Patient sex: M
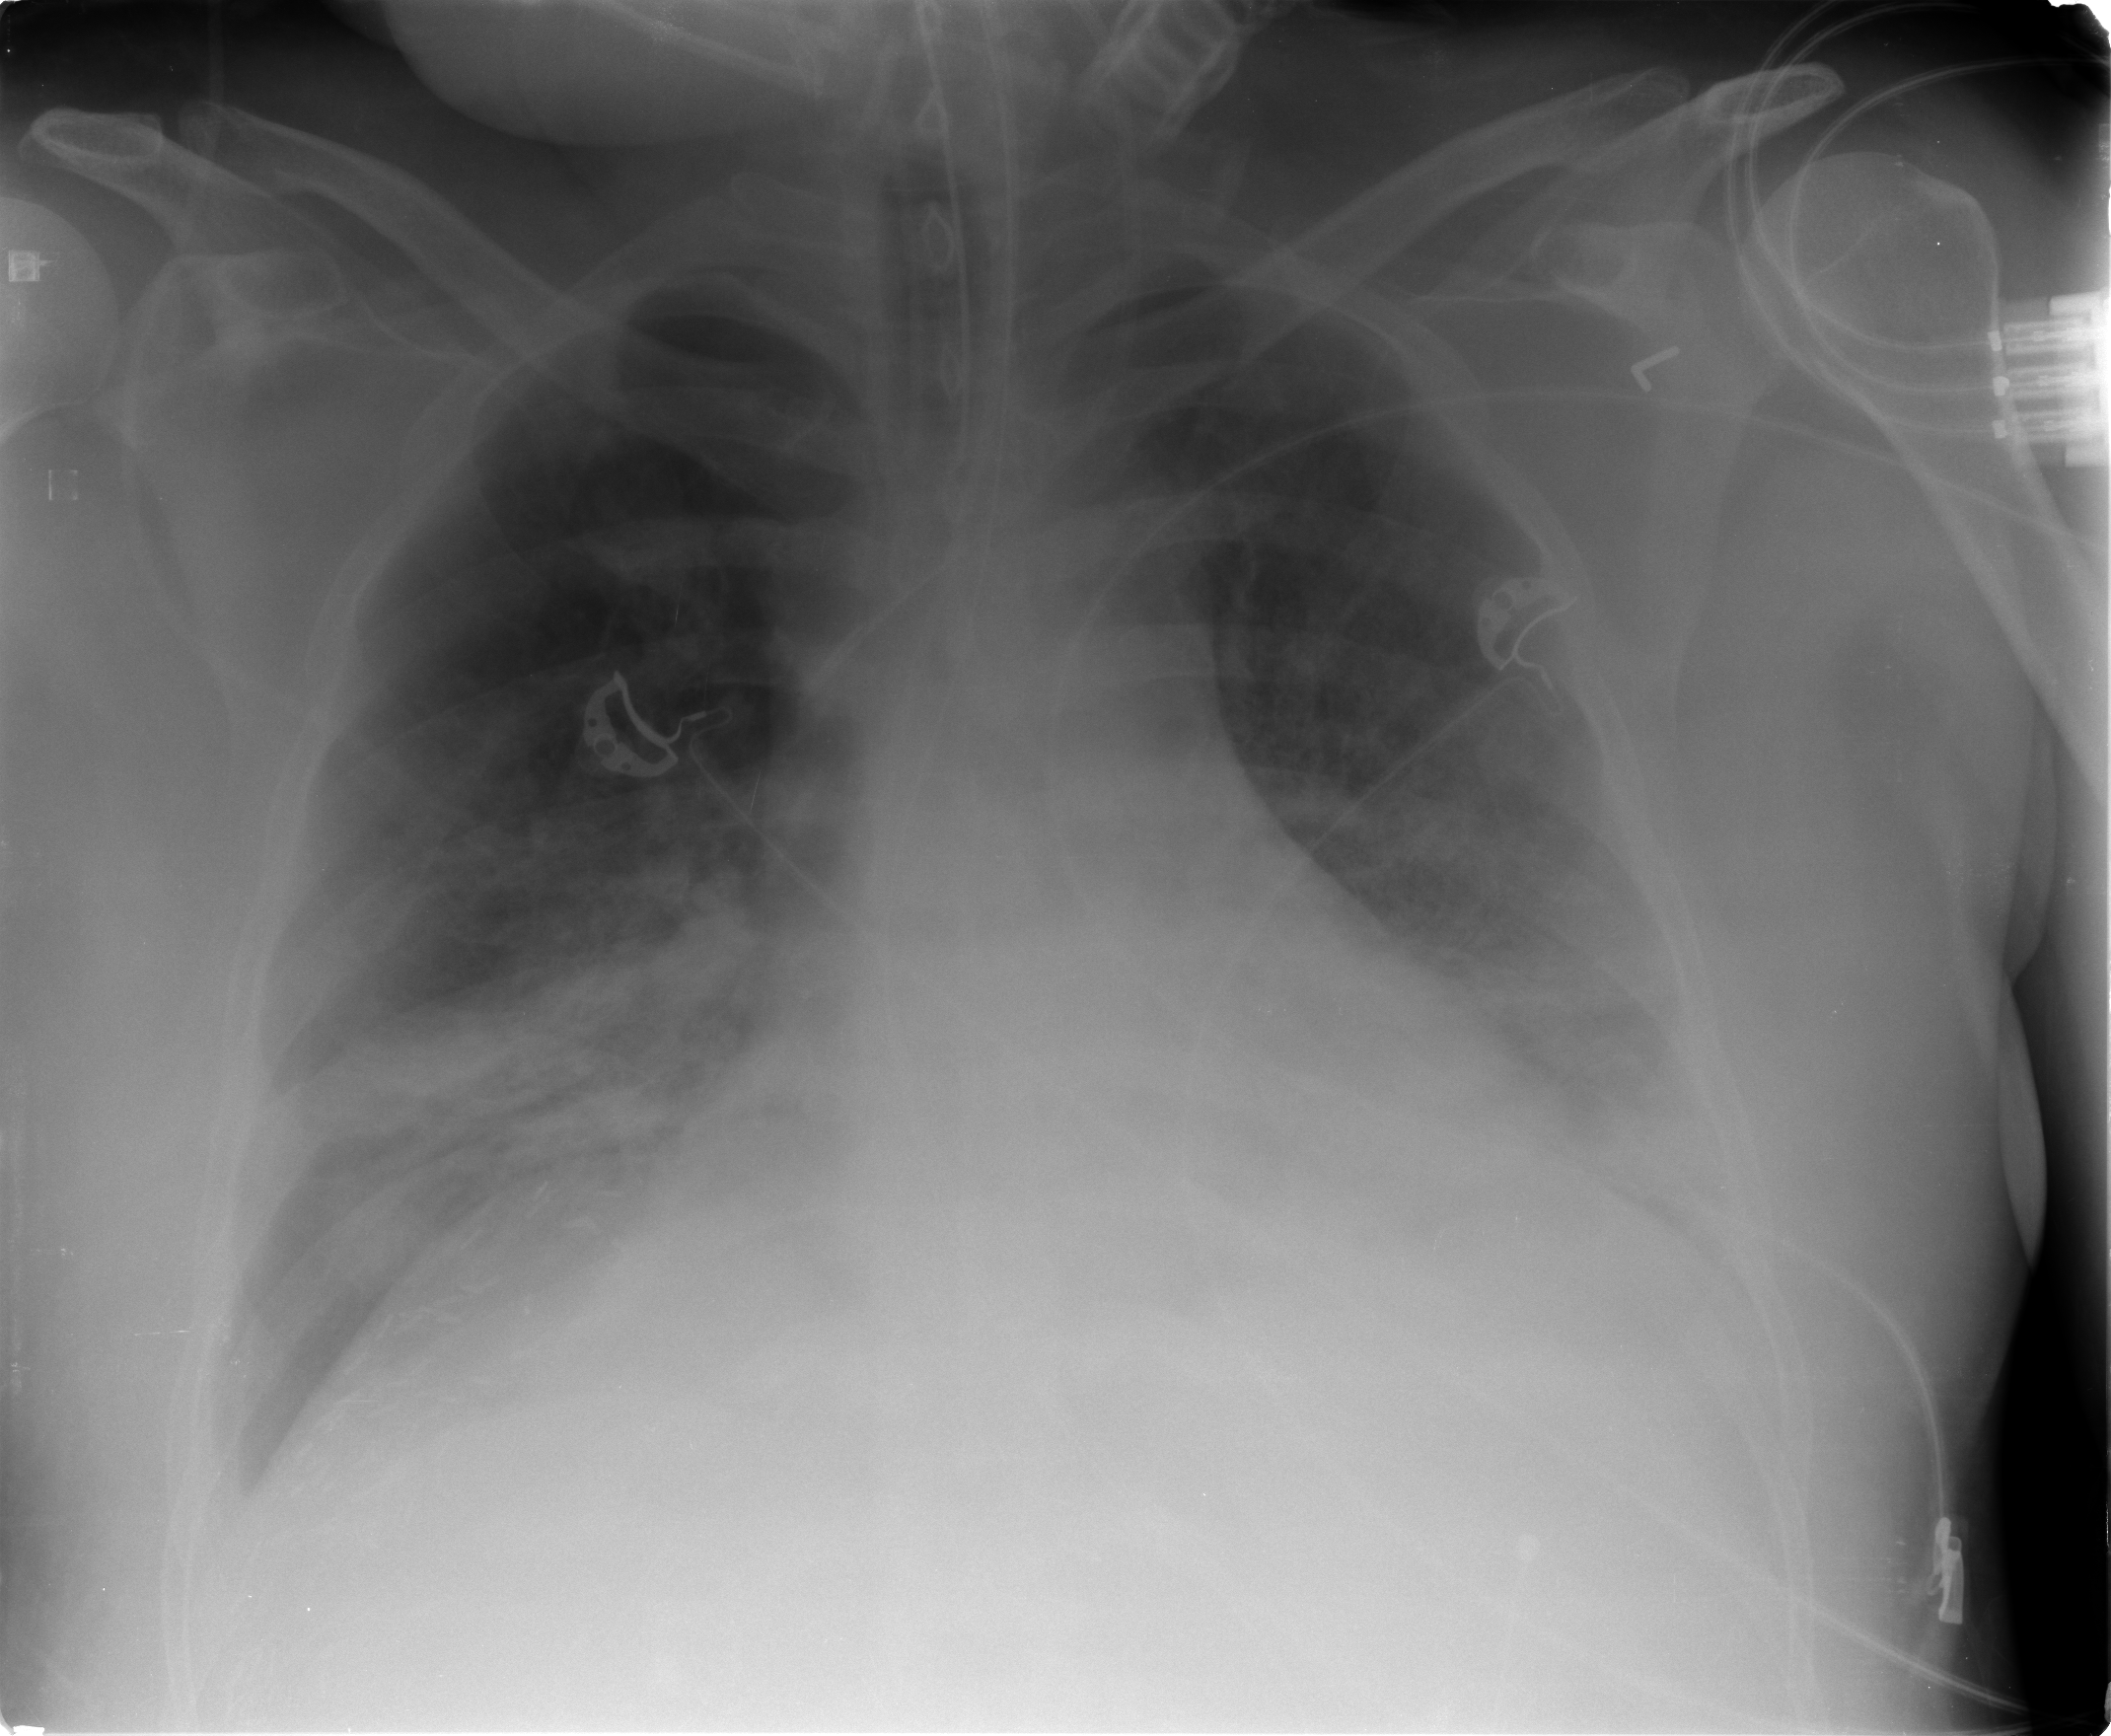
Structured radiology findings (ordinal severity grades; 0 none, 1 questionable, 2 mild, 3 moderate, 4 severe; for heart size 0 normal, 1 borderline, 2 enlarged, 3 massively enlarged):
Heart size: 1
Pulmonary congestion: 1
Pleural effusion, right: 2
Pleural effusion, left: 2
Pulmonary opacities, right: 3
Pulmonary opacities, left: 1
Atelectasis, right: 2
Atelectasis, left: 2